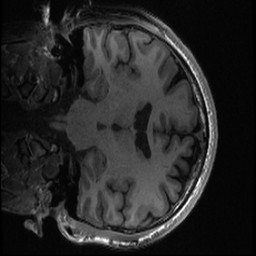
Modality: T1w
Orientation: coronal